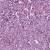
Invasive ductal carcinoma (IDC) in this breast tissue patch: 1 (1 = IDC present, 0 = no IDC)